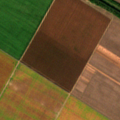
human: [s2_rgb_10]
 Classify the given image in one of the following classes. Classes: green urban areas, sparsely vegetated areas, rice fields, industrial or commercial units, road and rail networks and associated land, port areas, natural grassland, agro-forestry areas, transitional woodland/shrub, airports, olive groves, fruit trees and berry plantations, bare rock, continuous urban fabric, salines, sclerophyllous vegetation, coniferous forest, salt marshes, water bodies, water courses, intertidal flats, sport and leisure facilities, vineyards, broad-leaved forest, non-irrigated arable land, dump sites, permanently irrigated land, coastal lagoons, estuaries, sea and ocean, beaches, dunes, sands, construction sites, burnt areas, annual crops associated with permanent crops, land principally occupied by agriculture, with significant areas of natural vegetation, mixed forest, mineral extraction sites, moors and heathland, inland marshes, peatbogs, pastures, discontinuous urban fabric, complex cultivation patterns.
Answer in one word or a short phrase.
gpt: non-irrigated arable land, transitional woodland/shrub